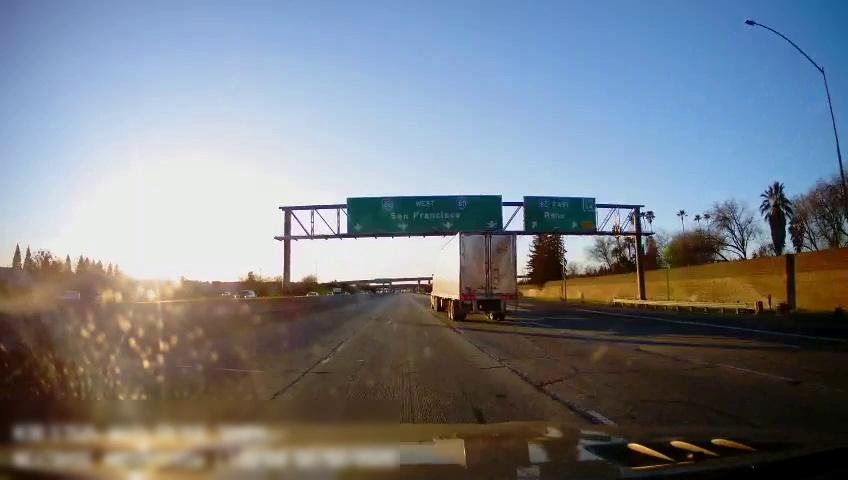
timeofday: Day
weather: Sunny
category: Drivable Space
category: Vehicles | Truck
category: Vehicles | SUV
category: Vehicles | SUV
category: Vehicles | SUV
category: Vehicles | Car
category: Lanes | Alternate Lane
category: Lanes | Current Lane
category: Lanes | Current Lane
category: Lanes | Alternate Lane
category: Lanes | Alternate Lane
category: Traffic | Signs
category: Traffic | Signs
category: Traffic | Signs